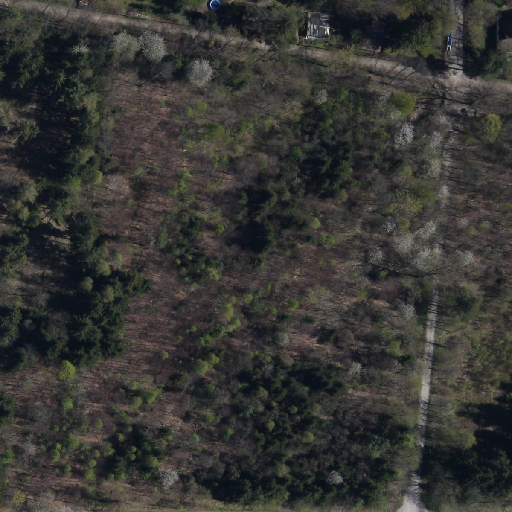
Referring expression: impervious surface